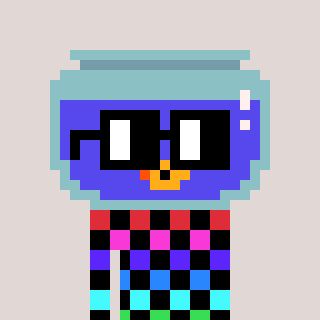
a pixel art character with square black glasses, a goldfish-shaped head and a grayscale-colored body on a warm background